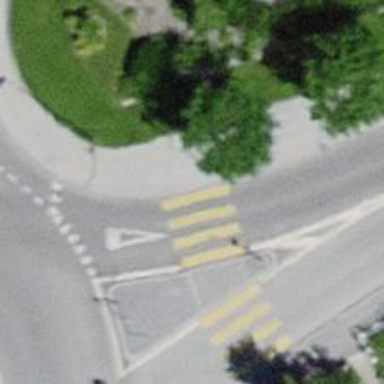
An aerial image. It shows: Kerb barrier.